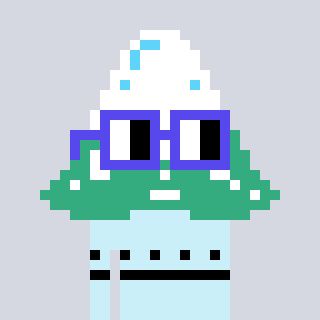
a pixel art character with square blue glasses, a snowy mountain-shaped head and a cold-colored body on a cool background